Brain MRI, t2w sequence, axial 2D slice.
Patient: age 23, sex F, weight 90 kg, height 1.9 m
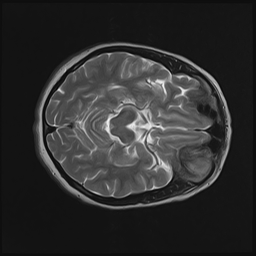